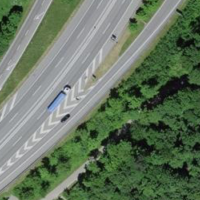
EUNIS habitat code: 57
Species observed at this site:
Clinopodium vulgare
Rubus caesius
Turdus merula